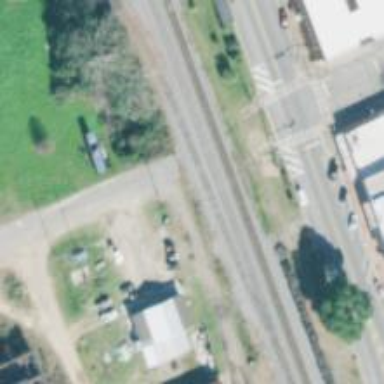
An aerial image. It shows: Railway spur junction.